Question: I am trying to write a program that converts a 4-bit string representation of binary into a decimal (base 10) integer.
This is what I got so far, but after I type In the 4-bit binary (e.g. 1101) It just comes out with: ''>>>'.'
Here is the flow diagram I am following:
Here is my code:
'''
def binaryToDenary():
Answer = 0
Column = 8
Bit = int(input("Enter bit value: "))
if Column >1:
Answer = Answer + (Column * Bit)
Column = Column/2
elif Column <1:
print("The decimal value is: " + Answer)
binaryToDenary()
'''
What am I doing wrong? Any hints?
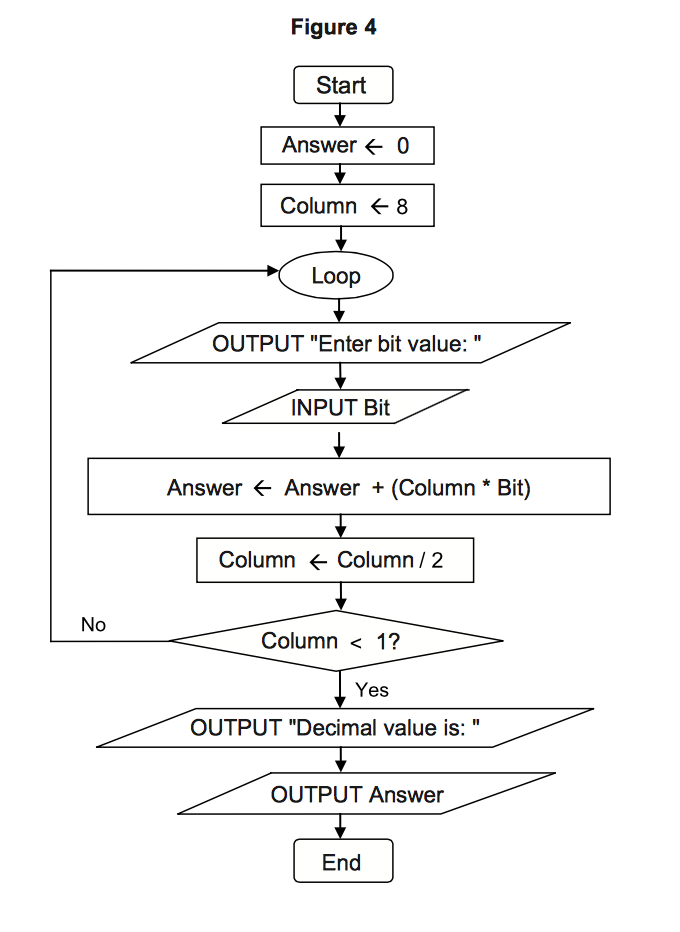
Answer: It looks like you haven't implemented the loop:
'''
def binaryToDenary():
Answer = 0
Column = 8
while not Column < 1:
Bit = int(input("Enter bit value: "))
Answer = Answer + (Column * Bit)
Column = Column/2
print("The decimal value is: {}".format(Answer))
'''